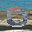
Label: 0